Question: While I've already submitted a support ticket to Telerik on this issue, I'm also posting the question here hoping someone may have a solution:
The RadTileList control is adding extra padding at the top and at the bottom of the tiles. To demonstrate this, I've created a simple WPF application that has three tiles. The app consists of a Telerik RadTileList control contained within a red border (to show where the control begins and ends), and the RadTileList contains three hardcoded Telerik Tiles. Two of them are the "Single" sized tiles, and the other one is a "Double". What I'm trying to do is get the tiles to align to the upper left-hand corner of the control.
The following is the xaml:
'''
<Window x:Class="TelerikRadTileListIssue.MainWindow"
xmlns="http://schemas.microsoft.com/winfx/2006/xaml/presentation"
xmlns:x="http://schemas.microsoft.com/winfx/2006/xaml"
xmlns:telerik="http://schemas.telerik.com/2008/xaml/presentation"
Title="MainWindow" Height="522" Width="559">
<Border BorderBrush="Red" BorderThickness="2">
<telerik:RadTileList >
<telerik:RadTileList.Items>
<telerik:Tile TileType="Single">
<TextBlock>Tile 1</TextBlock>
</telerik:Tile>
<telerik:Tile TileType="Double">
<TextBlock>Tile 2</TextBlock>
</telerik:Tile>
<telerik:Tile TileType="Single">
<TextBlock>Tile 3</TextBlock>
</telerik:Tile>
</telerik:RadTileList.Items>
</telerik:RadTileList>
</Border>
</Window>
'''

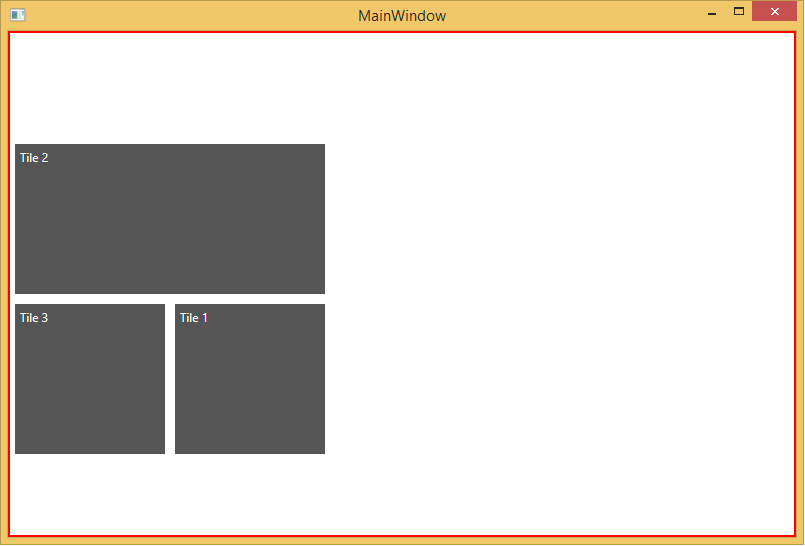
Answer: I tried out the DevExpress WPF TileLayoutControl. With the exception of not allowing the user to select a tile, it does just about everything else the Telerik TileListControl does, and more. Most importantly, if I set the Padding property to "0", the tiles perfectly align to the upper-lefthand corner. I think I'm starting to become more of a DevExpress fan now.
I'm regretting giving up 100 points of my rep on StackoverFlow for a question that nobody seems to want to answer, but, hindsight is 20/20. If somebody finds a solution to the Telerik issue, I will be grateful.